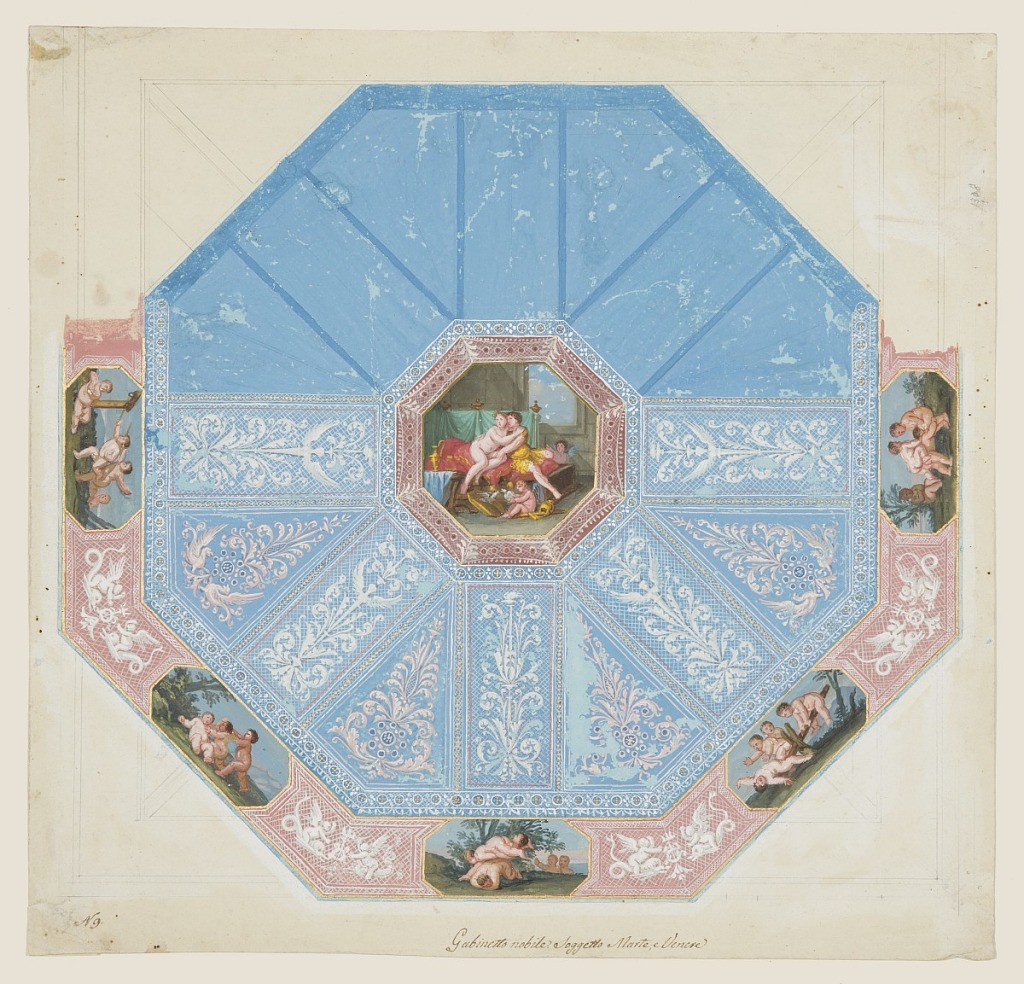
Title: Design for a Painted Octagonal Panel
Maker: Marco Capizucchi, Italian, 1784 - 1844
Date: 1826
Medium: Brush and gouache, graphite on paper
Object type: Drawing
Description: Horizontal format design for a painted panel. Somewhat more than the lower half is executed. In the center is an octagon with the figures of Venus and Mars and two putti. It is framed by two strips. The main panel is decorated by oblongs standing upon the sides of the central octagon. Upon a laced background, candelabra are shown. Candelabra are also in the quadrangles in the intervals between the oblongs. Outside is a border with representations of playing children in octagons which are connected by groups of children upon dolphins, on a laced background.